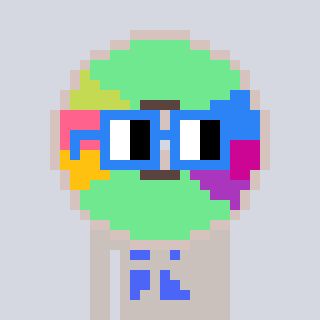
a pixel art character with square blue glasses, a cd-shaped head and a foggrey-colored body on a cool background